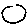
Label: moon